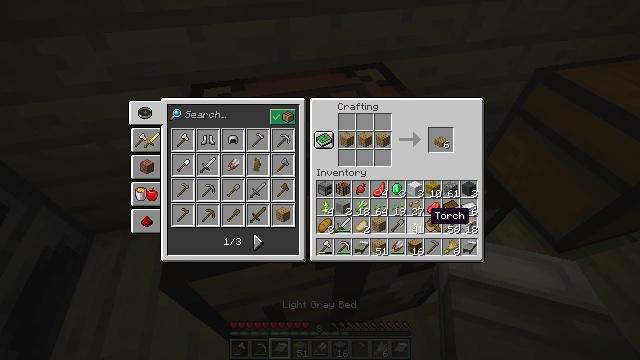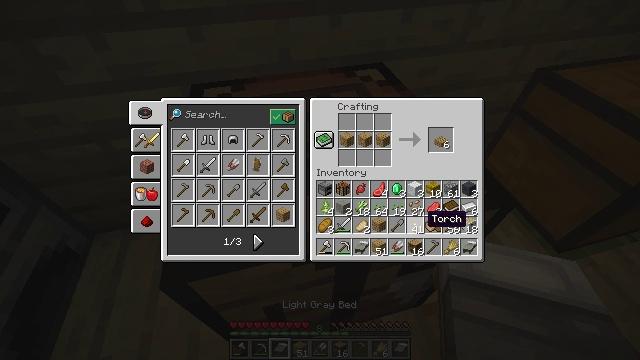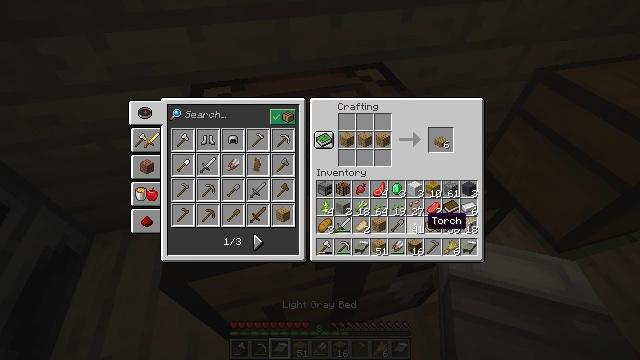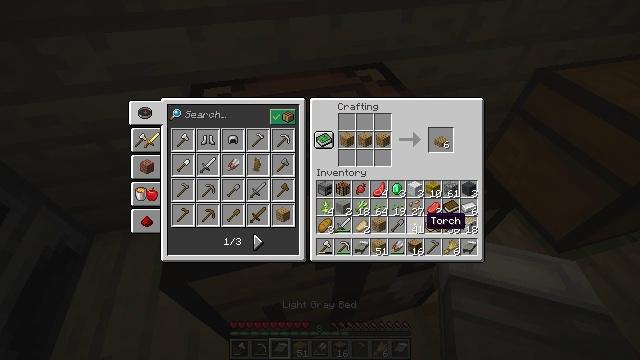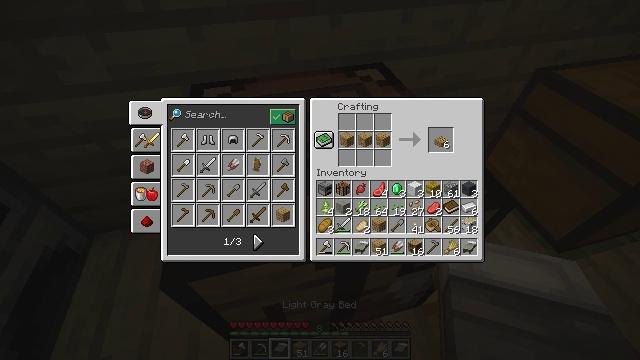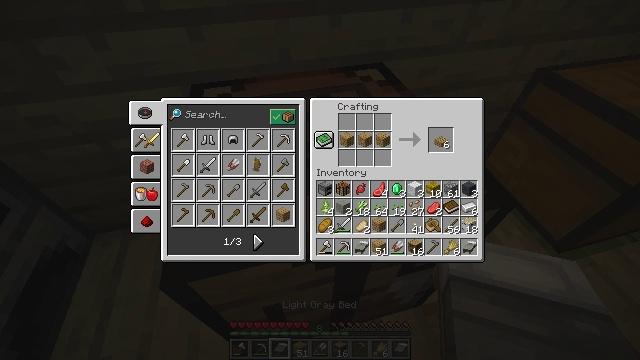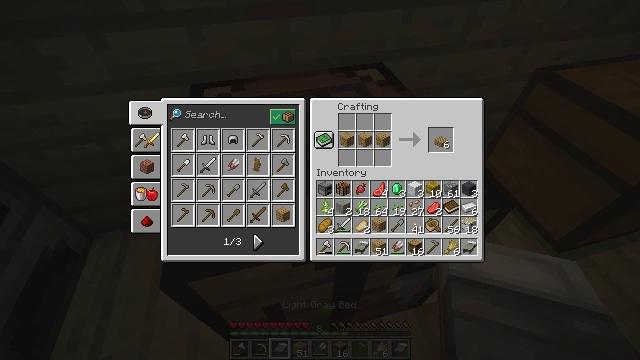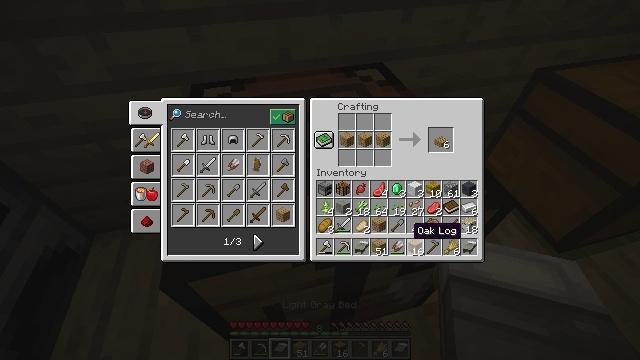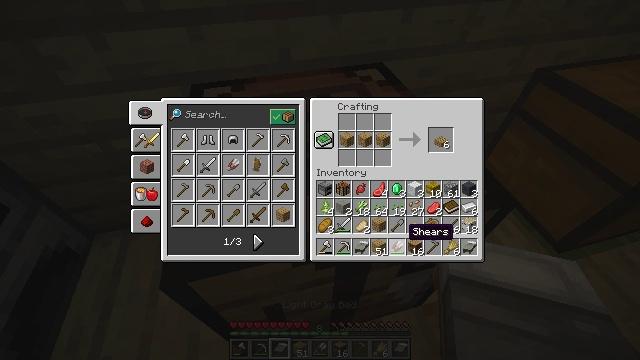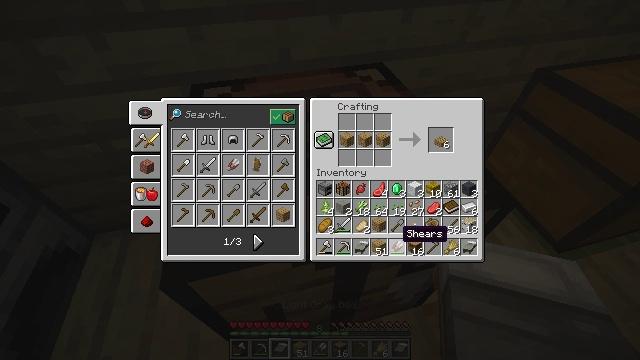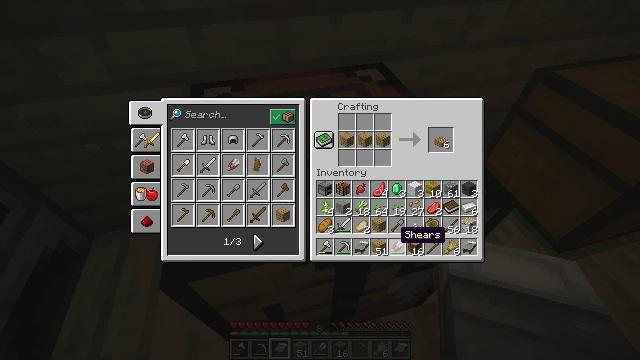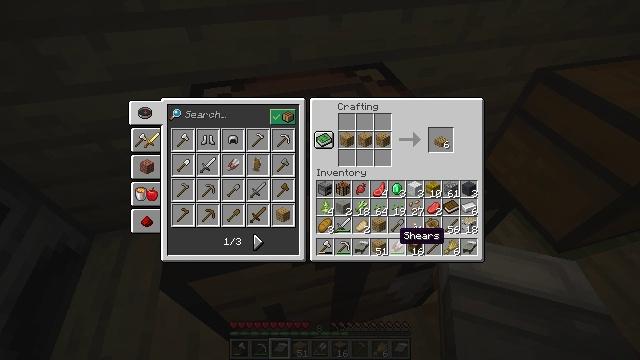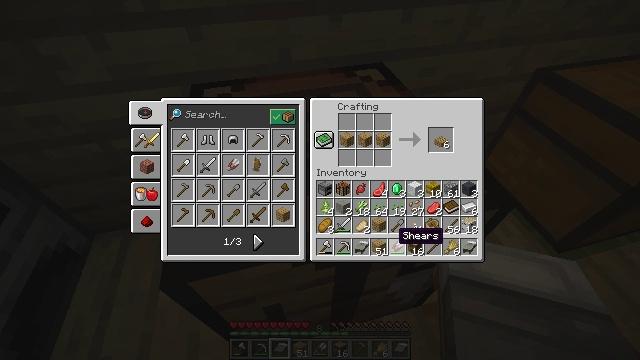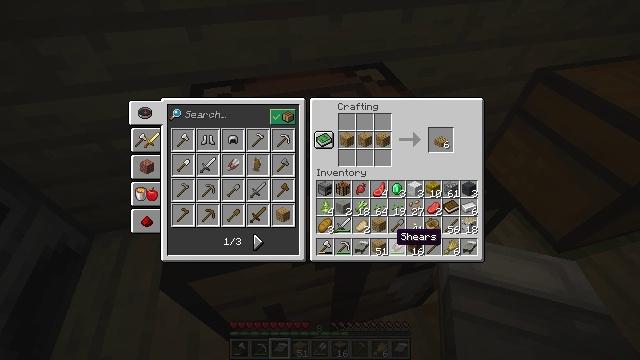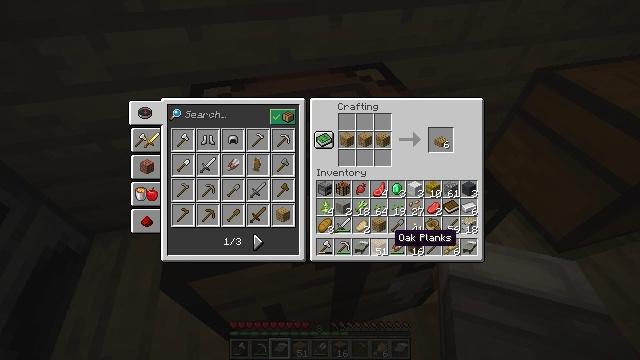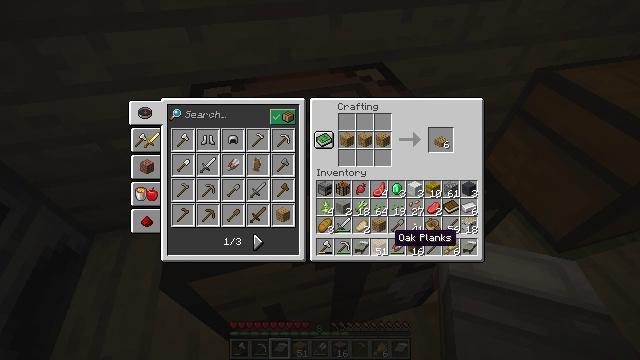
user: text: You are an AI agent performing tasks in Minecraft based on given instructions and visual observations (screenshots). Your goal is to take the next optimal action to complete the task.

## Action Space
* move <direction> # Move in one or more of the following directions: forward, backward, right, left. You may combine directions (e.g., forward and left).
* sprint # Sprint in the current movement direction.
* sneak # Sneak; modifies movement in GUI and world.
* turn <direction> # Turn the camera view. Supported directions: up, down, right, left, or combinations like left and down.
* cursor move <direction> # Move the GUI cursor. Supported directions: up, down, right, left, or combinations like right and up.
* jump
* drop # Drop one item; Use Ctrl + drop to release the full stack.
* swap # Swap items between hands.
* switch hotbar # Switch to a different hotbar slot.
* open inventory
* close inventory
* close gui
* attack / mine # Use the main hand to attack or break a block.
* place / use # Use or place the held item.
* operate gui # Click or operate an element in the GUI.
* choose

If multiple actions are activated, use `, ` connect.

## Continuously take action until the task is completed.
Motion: motion action
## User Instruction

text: Get an oak slab by crafting with planks.
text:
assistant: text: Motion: no_op
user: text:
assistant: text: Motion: no_op
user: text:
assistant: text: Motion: no_op
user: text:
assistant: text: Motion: no_op
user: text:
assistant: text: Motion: no_op
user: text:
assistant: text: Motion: no_op
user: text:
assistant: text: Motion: no_op
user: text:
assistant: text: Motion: no_op
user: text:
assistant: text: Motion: no_op
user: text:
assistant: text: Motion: no_op
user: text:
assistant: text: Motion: no_op
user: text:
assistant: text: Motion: no_op
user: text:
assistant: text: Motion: no_op
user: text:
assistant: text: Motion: no_op
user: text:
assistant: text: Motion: no_op
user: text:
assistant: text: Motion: no_op
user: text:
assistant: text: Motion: no_op
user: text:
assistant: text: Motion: no_op
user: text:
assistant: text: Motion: no_op
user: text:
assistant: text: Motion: no_op
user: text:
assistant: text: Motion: no_op
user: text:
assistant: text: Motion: no_op
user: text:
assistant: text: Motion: no_op
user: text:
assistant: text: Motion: no_op
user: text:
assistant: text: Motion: no_op
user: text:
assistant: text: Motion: no_op
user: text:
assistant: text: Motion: no_op
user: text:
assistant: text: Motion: no_op
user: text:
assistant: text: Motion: no_op
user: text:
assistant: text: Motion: no_op